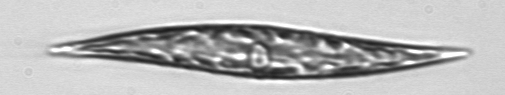
Label: Pleurosigma